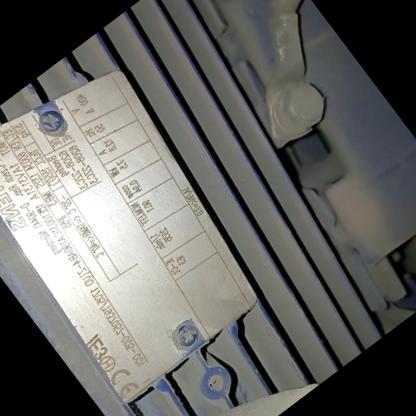
Klasa: tabliczka-znamionowa